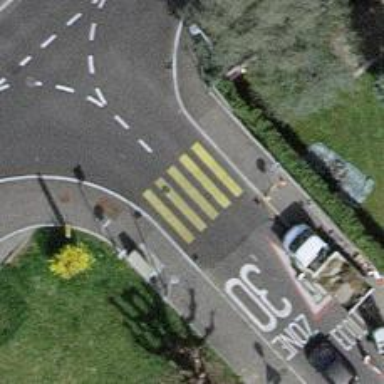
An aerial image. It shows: Zebra crossing on the road.